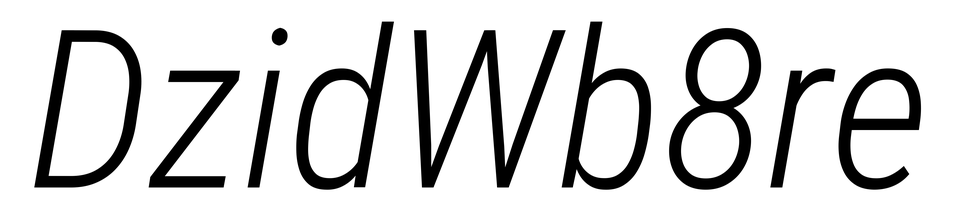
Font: Roboto-Italic_Condensed_Light_Italic